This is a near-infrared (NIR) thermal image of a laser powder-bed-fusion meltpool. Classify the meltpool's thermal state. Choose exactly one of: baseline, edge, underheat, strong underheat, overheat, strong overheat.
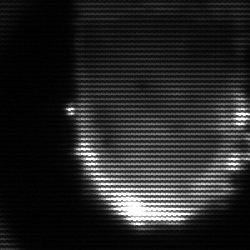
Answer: baseline